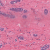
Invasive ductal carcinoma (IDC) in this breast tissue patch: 0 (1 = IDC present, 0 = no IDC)